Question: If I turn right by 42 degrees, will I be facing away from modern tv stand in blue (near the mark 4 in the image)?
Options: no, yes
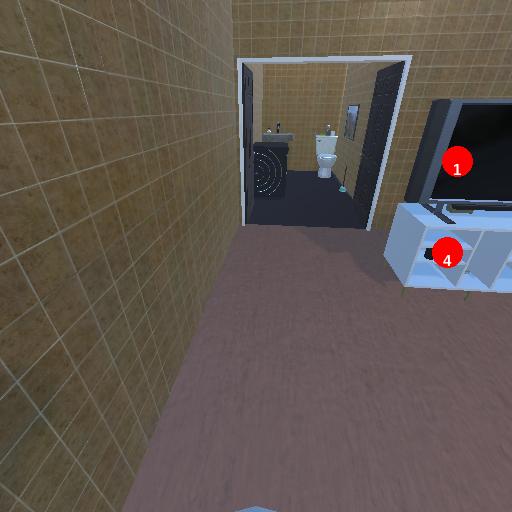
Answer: no